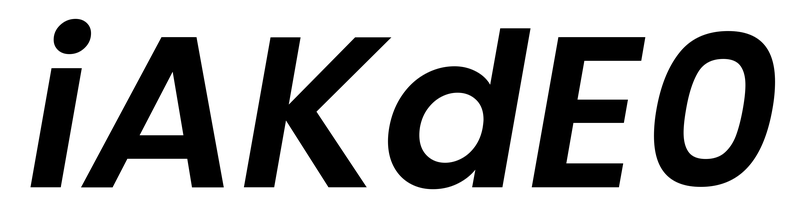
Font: Poppins-SemiBoldItalic